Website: home-depot
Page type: address-validator
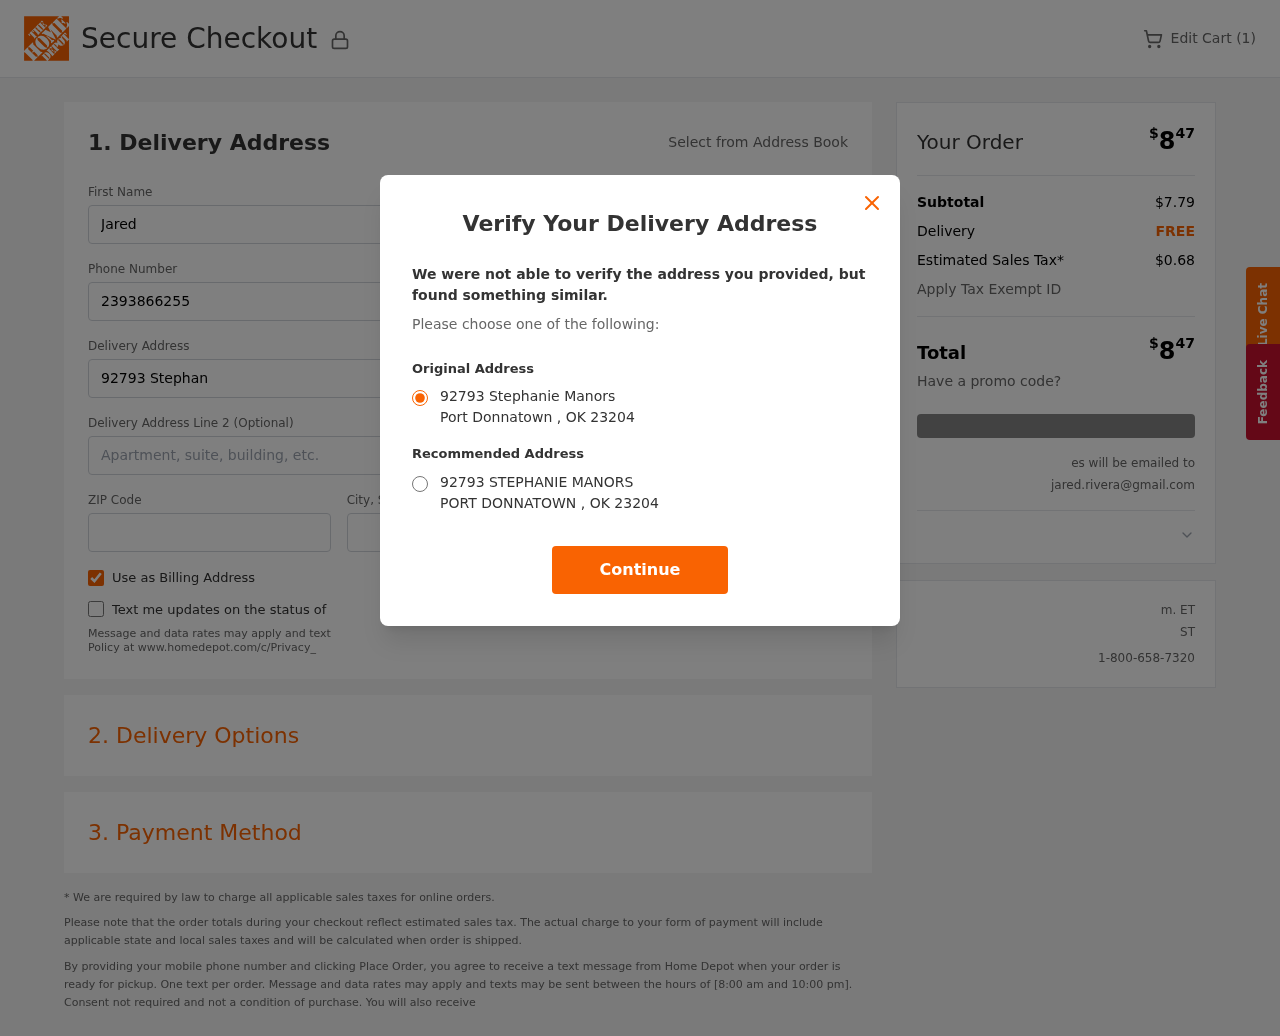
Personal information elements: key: PII_CITY
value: Port Donnatown
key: PII_EMAIL
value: jared.rivera@gmail.com
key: PII_POSTCODE
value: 23204
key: PII_STATE_ABBR
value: OK
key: PII_STREET
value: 92793 Stephanie Manors
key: PII_FIRSTNAME
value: Jared
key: PII_LASTNAME
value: Rivera
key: PII_PHONE
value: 2393866255
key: PII_CITY_STATE
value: Port Donnatown, OK
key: PII_STREET_ALT
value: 92793 STEPHANIE MANORS
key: PII_CITY_ALT
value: PORT DONNATOWN
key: PII_POSTCODE_FULL
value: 23204
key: PII_POSTCODE_NUMERIC
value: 23204
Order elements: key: ORDER_NUM_ITEMS
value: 1
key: ORDER_TOTAL
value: $847
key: ORDER_SUBTOTAL
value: $7.79
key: ORDER_SHIPPING_COST
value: FREE
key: ORDER_TAX
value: $0.68